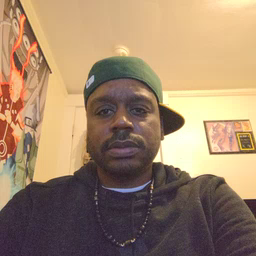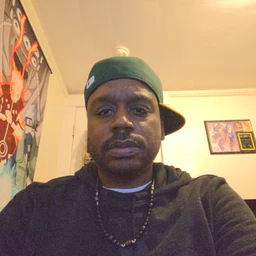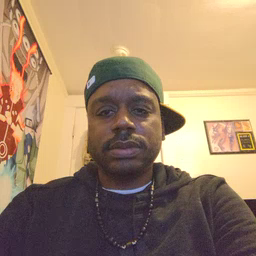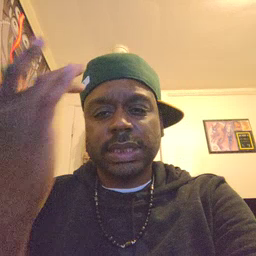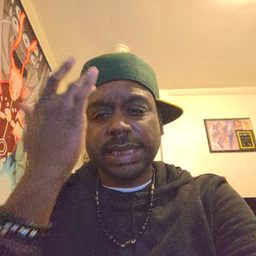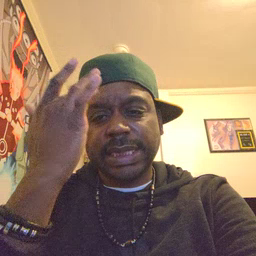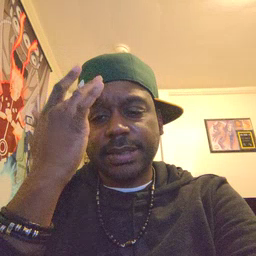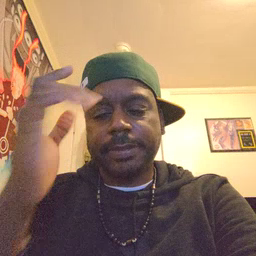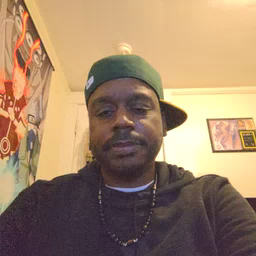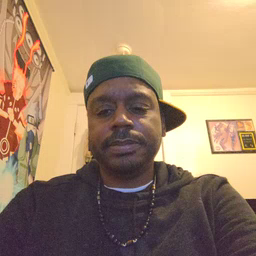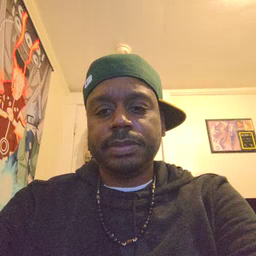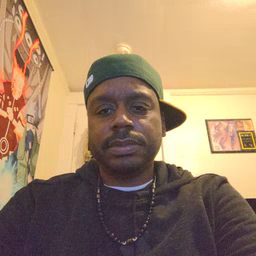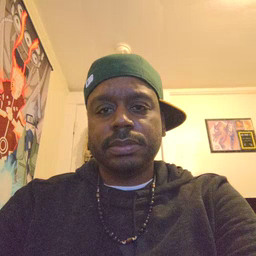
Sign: sick